Question: I'm trying to create from sending mail with attachment file via PHP, but there is an error, when mail sent to mail box the message arrive with out any attachments here screen shot of mailbox

'''
<?php
function mail_file($to, $from, $subject, $body, $file){
$boundary = md5(rand());
$headers = array(
'MIME-Version: 1.0',
"From: {$from}",
"Content Type : multipart/mixed; boundary="{$boundary}""
);
$message = array(
"--{$boundary}",
'Content-Type: text/html; charset="utf-8"',
'Content-transfer-Encoding: 7-bit',
'',
chunk_split($body),
"--{$boundary}",
"Content-Type: {file['type']}; name="{$file['name']}"",
"Content-Disposition: attachment; filename="{$file['name']}"",
"Content-Transfer-Encoding: base64",
'',
@chunk_split(base64_encode(file_get_contents($file['path']))),
"--{$boundary}--"
);
@mail($to, $subject, implode("
", $message), implode("
", $headers));
}
if($_SERVER['REQUEST_METHOD'] =='POST'){
$file = array (
'name' => $_FILES['file']['name'],
'size' => $_FILES['file']['size'],
'type' => $_FILES['file']['type'],
'path' => $_FILES['file']['tmp_name']
);
mail_file('fahmy.farahat@gmail.com', 'File from <fahmy.farahat@gmail.com>', 'a file up', $body, $file);
}
?>
<!DOCTYPE html PUBLIC "-//W3C//DTD XHTML 1.0 Transitional//EN" "http://www.w3.org/TR/xhtml1/DTD/xhtml1-transitional.dtd">
<html xmlns="http://www.w3.org/1999/xhtml">
<head>
<meta http-equiv="Content-Type" content="text/html; charset=utf-8" />
<title>send mail</title>
</head>
<body>
<form action="" method="post" enctype="multipart/form-data">
<label>Name</label><br />
<input type="text" name="name" id="name" />
<br /><br />
<input type="file" name="file" id="file"/>
<br />
<input type="submit" value="email file" />
</form>
</body>
</html>
'''
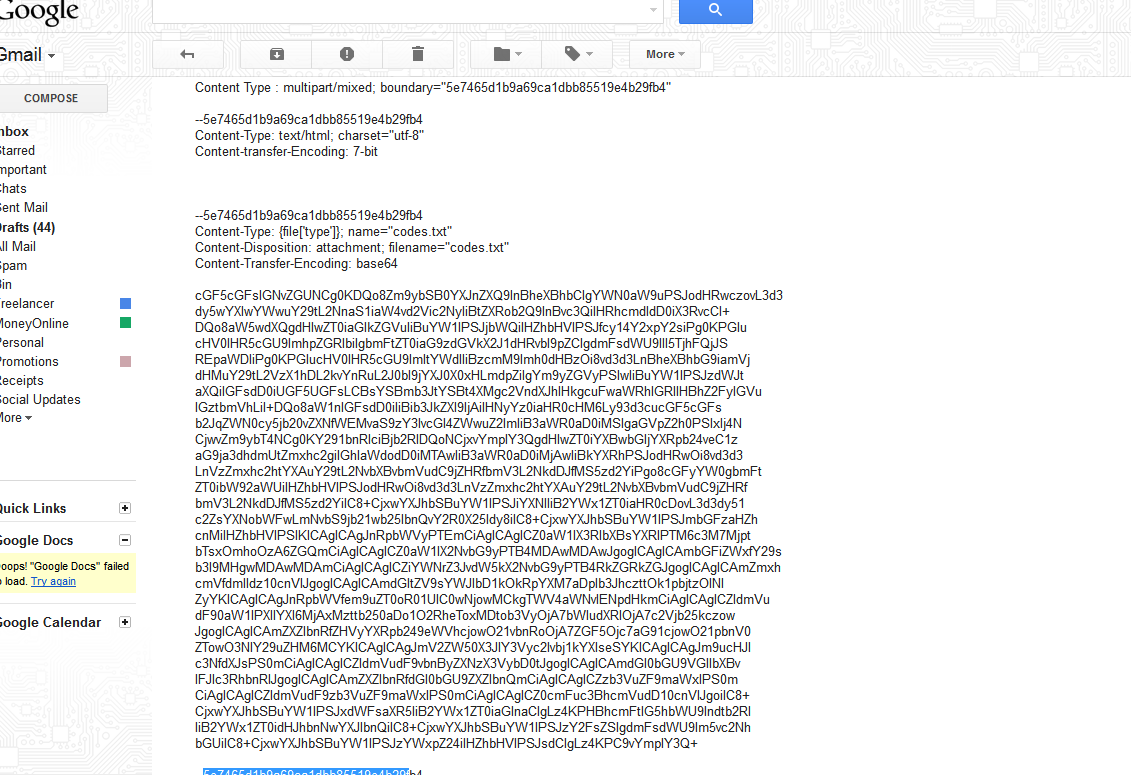
Answer: The mail header should read 'Content-Type', not 'Content Type'.